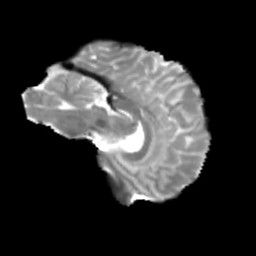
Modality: T2w
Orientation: sagittal
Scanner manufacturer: siemens
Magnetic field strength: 3 T
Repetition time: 4 s
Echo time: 0.0594 s